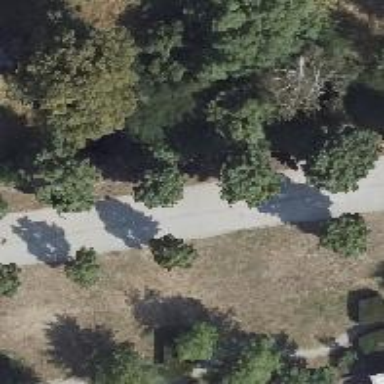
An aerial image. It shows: Broadleaved deciduous tree located in park.